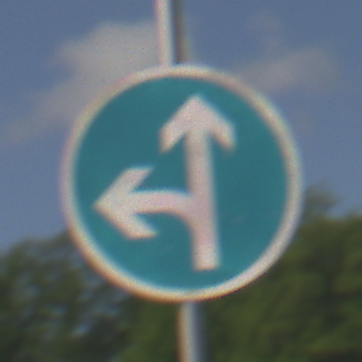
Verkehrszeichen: VorgeschriebeneFahrtrichtungGeradeausOderLinks
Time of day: Midday
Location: Outdoor (RoadRail)
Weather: PartlyCloudy
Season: NotSpecified
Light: Natural